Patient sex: F
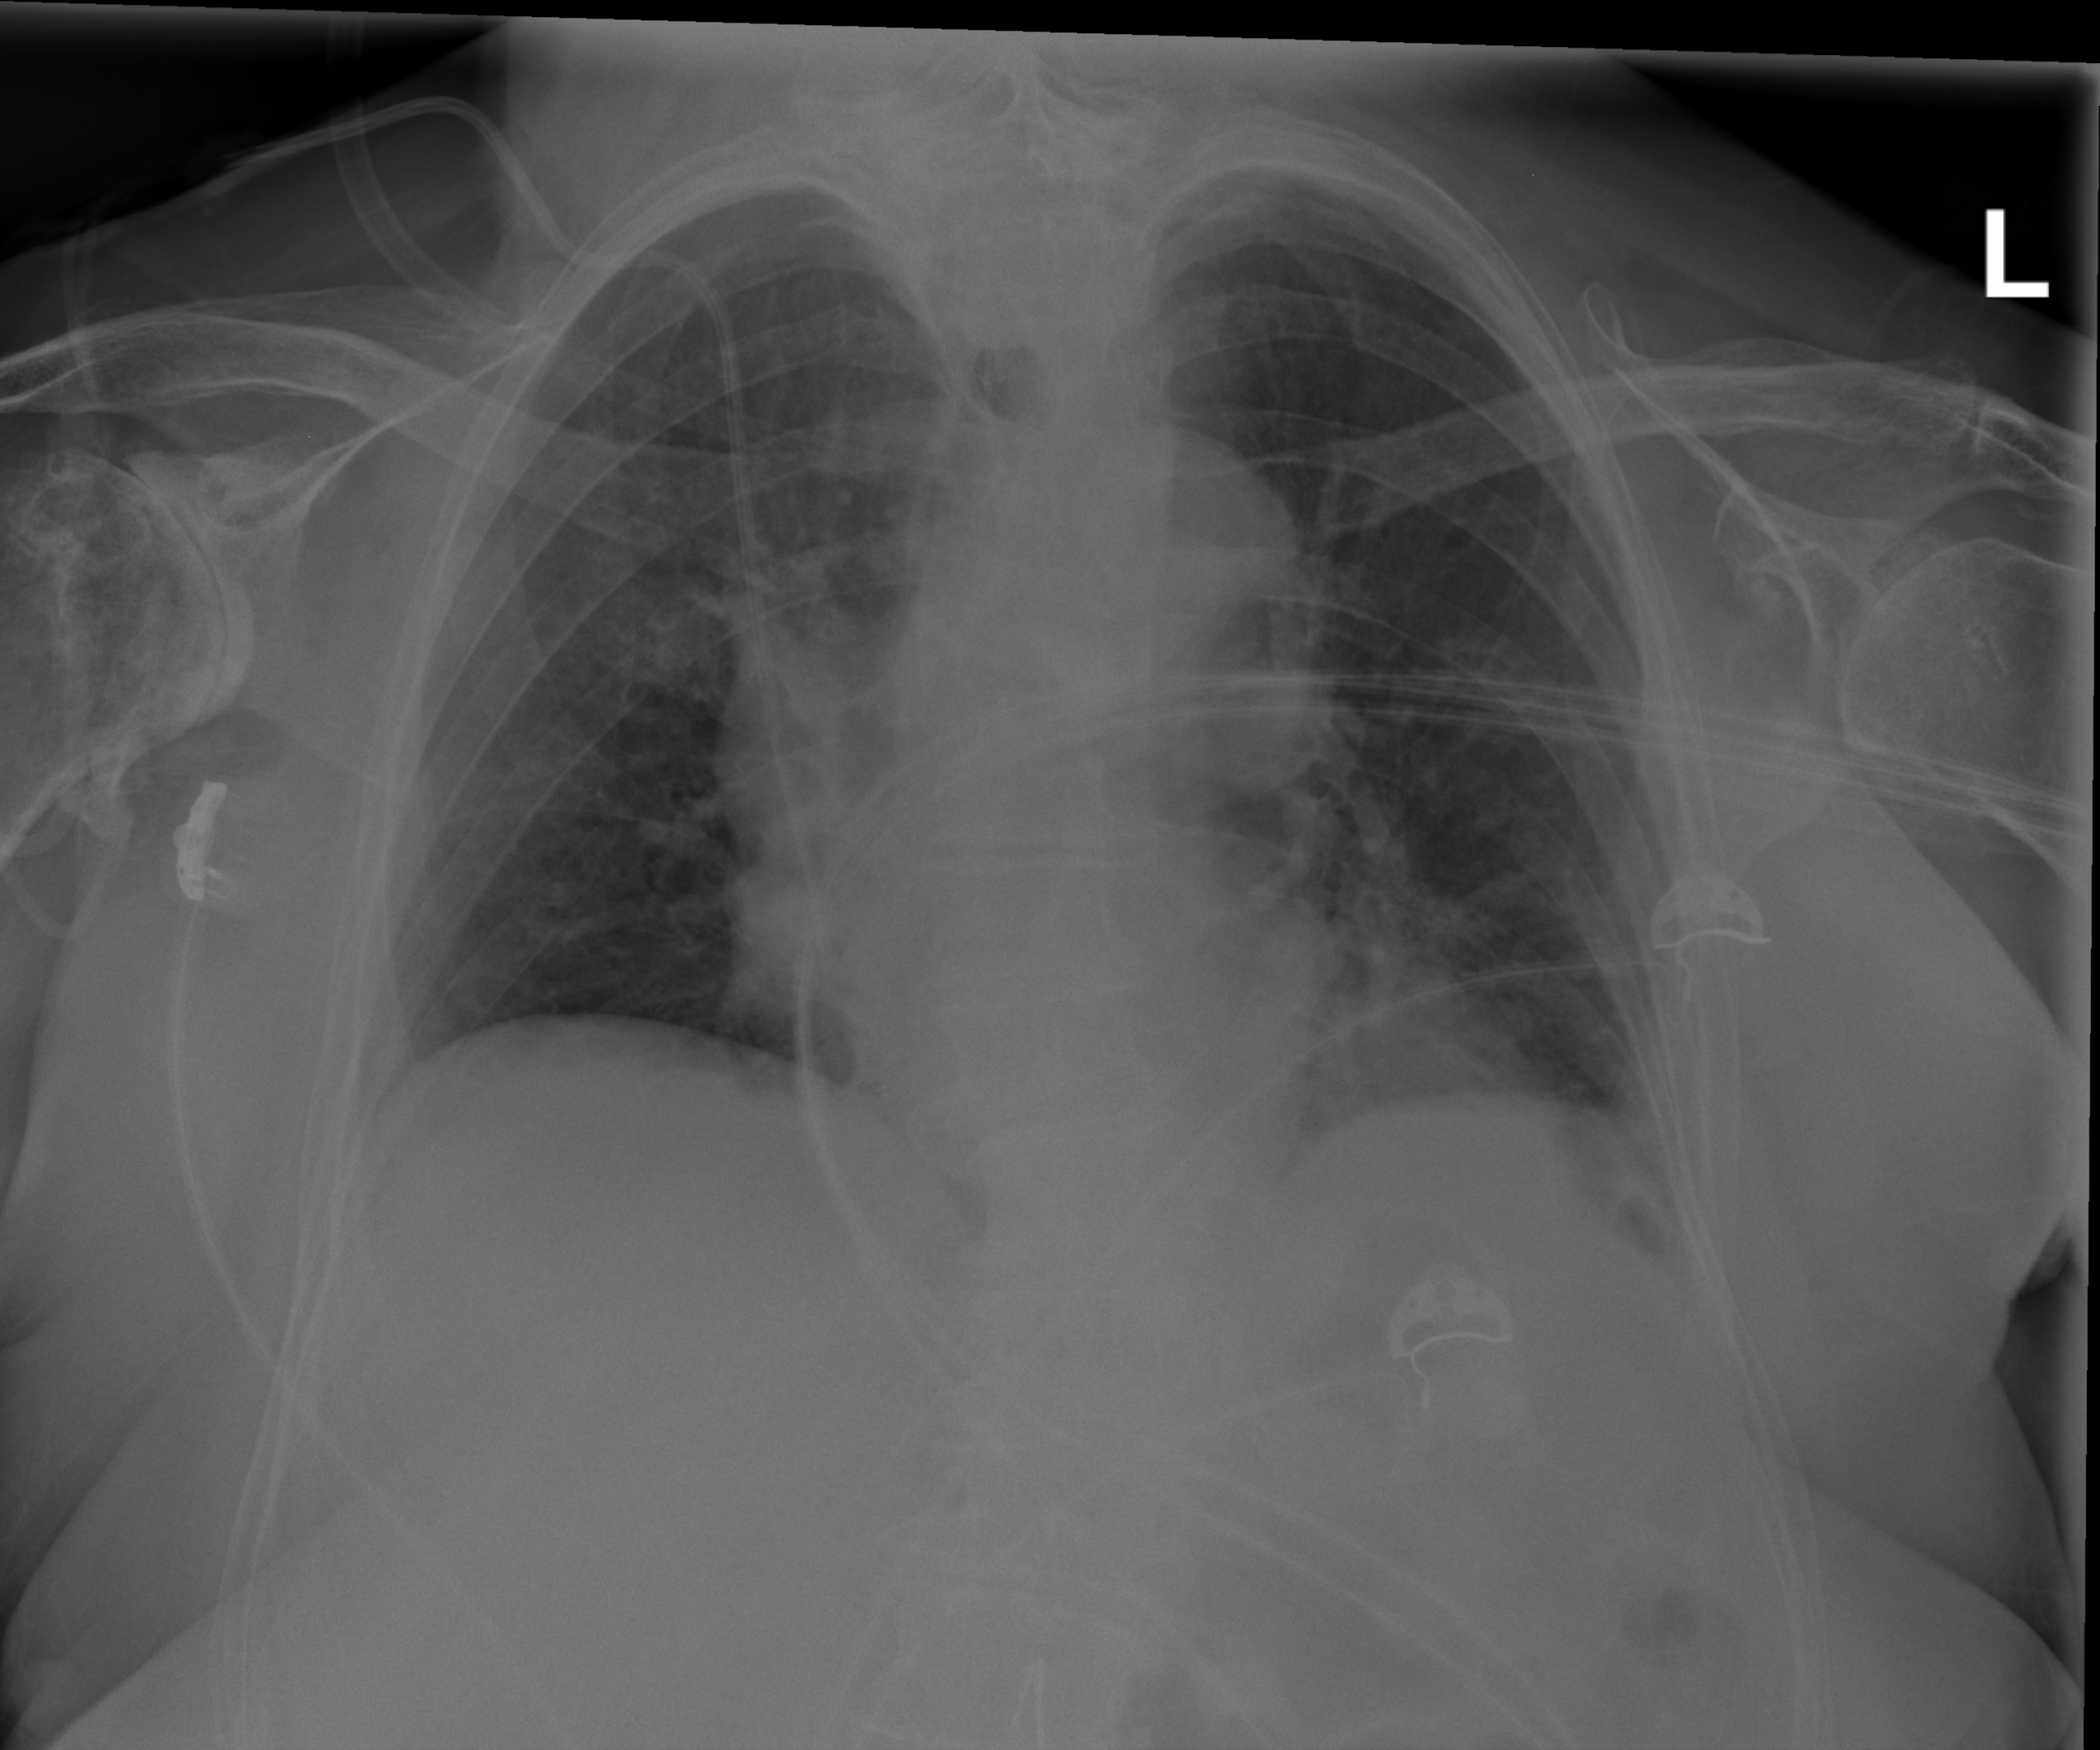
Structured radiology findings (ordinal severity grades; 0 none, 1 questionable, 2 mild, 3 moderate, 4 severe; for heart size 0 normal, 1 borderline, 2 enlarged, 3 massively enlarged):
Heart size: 0
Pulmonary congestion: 1
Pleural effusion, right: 0
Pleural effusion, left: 1
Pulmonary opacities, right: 0
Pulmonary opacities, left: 0
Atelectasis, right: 0
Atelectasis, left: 0